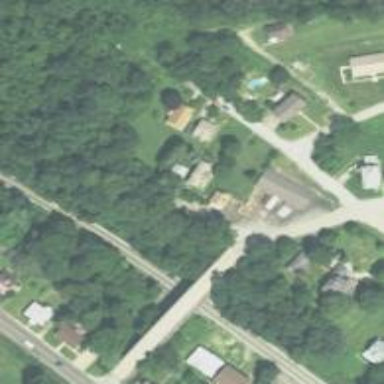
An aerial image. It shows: Residential road passing over viaduct bridge.